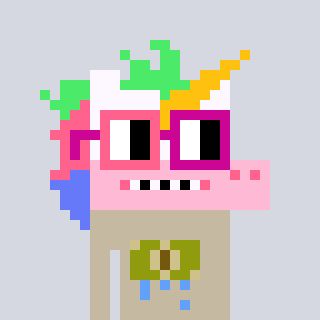
a pixel art character with square pink and red glasses, a unicorn-shaped head and a bege-colored body on a cool background